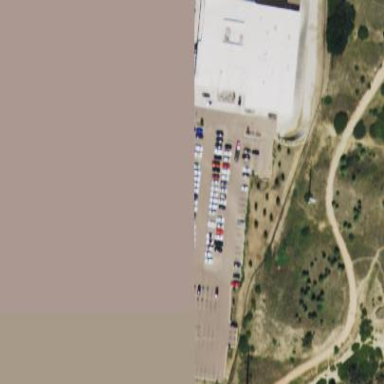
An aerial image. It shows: Commercial area with car shop.